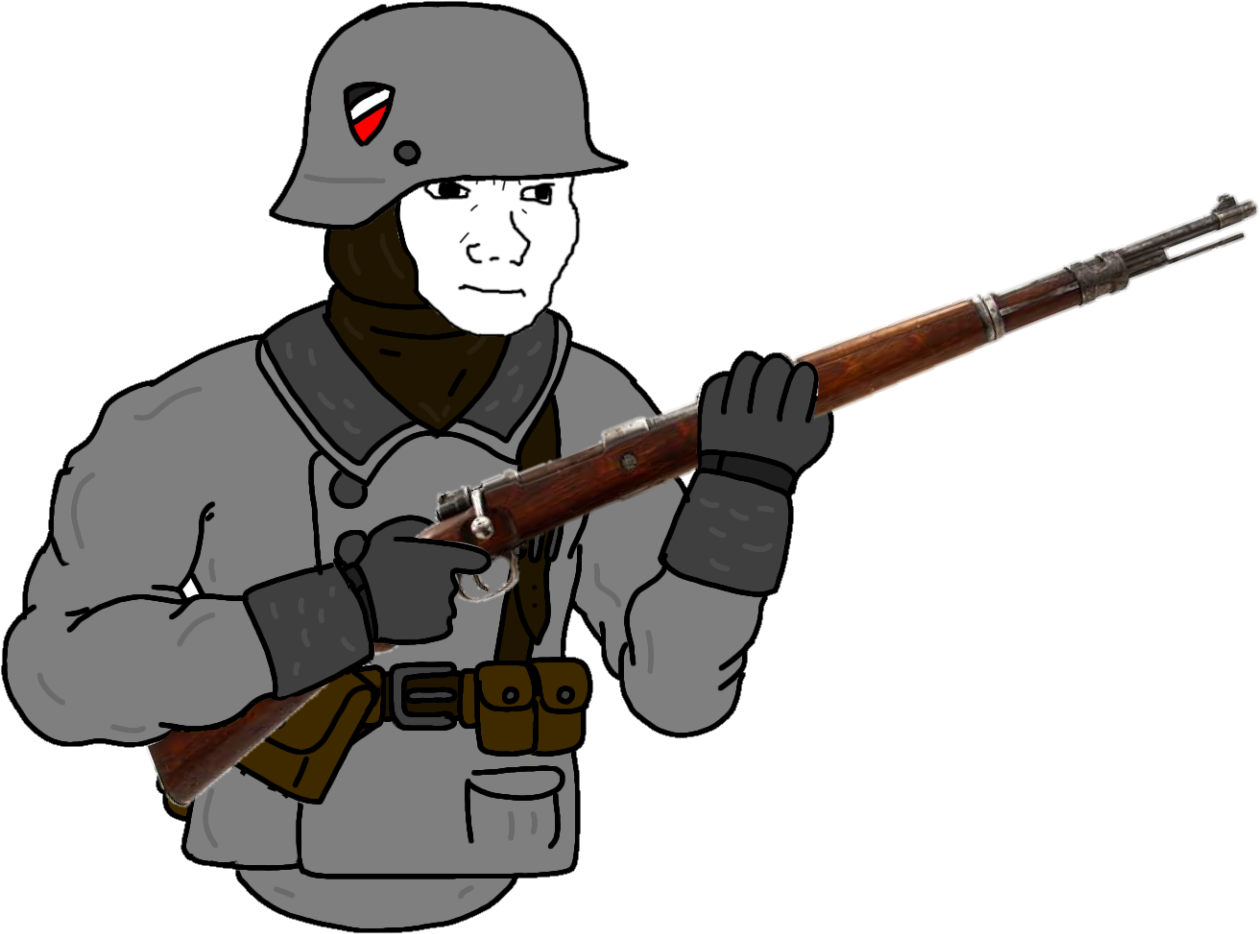
Label: 5_unsorted